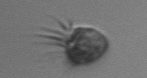
Label: Ciliophora